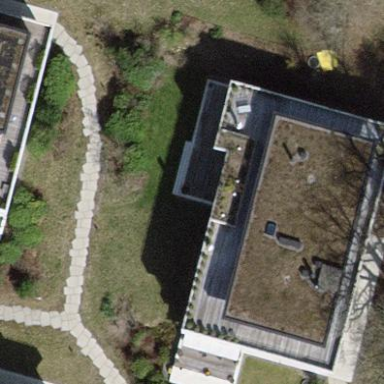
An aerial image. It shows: View of apartment building.